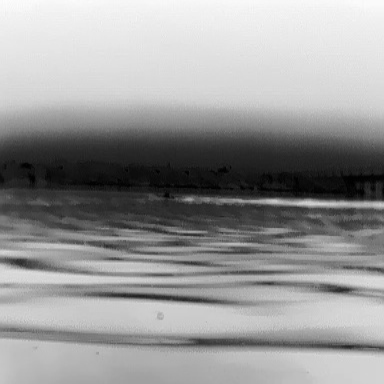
There is a canoe in the infrared image.